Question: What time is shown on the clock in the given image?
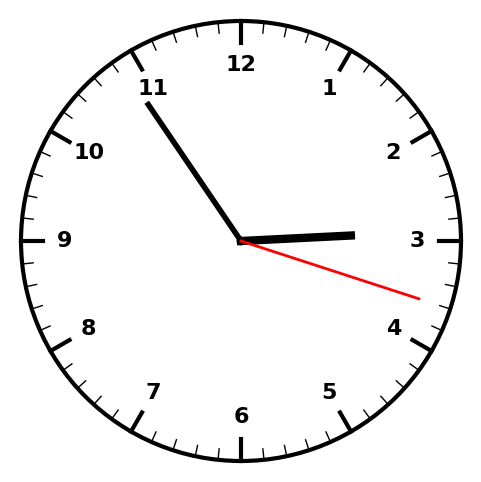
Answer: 02:54:18